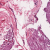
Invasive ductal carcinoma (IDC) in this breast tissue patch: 0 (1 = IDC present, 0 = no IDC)